\fontsize{14pt}{16pt}\selectfont
\RaggedRight

探究式学习是新课程倡导的重要学习方式，某兴趣小组拟做以下探究. 在 $\text{Rt}\triangle ABC$ 中，$\angle C = 90^\circ$，$AC = BC$，$D$ 是 $AB$ 边上一点，且 $\frac{AD}{BD} = \frac{1}{n}$（$n$ 为正整数），$E$ 是 $AC$ 边上的动点，过点 $D$ 作 $DE$ 的垂线交直线 $BC$ 于点 $F$，试探究线段 $AE$、$BF$、$AB$ 之间的数量关系.

\vspace{0.5em}

【特殊化研究】如图 1，当 $D$ 是 $AB$ 边中点时，请写出线段 $AE$、$BF$、$AB$ 之间的数量关系是 $AE + BF = \underline{\qquad\qquad} AB$；请写出证明过程.

\vspace{1em}

【一般化探究】

如图 2，当 $n = 2$，且点 $F$ 在线段 $BC$ 上时，试探究线段 $AE$、$BF$、$AB$ 之间的数量关系，请写出结论并证明；

\vspace{1em}

【结论推广】请通过类比、归纳、猜想，探究出线段 $AE$、$BF$、$AB$ 之间数量关系的一般结论（直接写出结论，不必证明）.
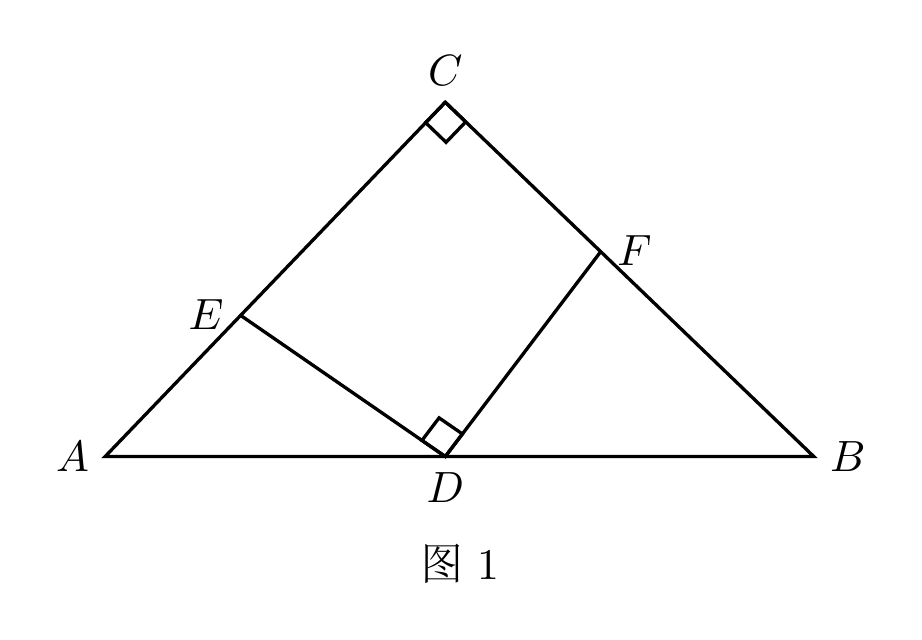
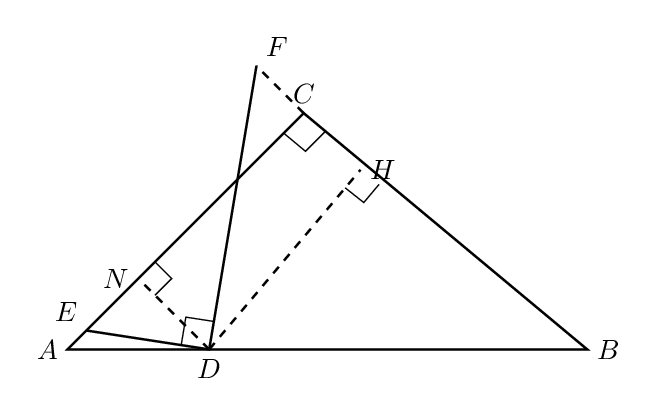
【解答】
\fontsize{14pt}{16pt}\selectfont  % 统一字体大小与行高

由第二问同理可证，$\triangle AND \backsim \triangle DHB$，

$\therefore \dfrac{AN}{BH} = \dfrac{AD}{BD} = \dfrac{1}{n}$，

设$DN = AN = x$，$DH = BH = nx$，

$\therefore AD = \sqrt{2}x$，$BD = \sqrt{2}nx$，

$\therefore AB = AD + BD = (n+1)\sqrt{2}x$，

$\because \angle ACB = \angle DNC = \angle DHC = 90^\circ$，

$\therefore$四边形$NDHC$为矩形，

再同理可证$\triangle NDE \backsim \triangle HDF$，

$\therefore \dfrac{NE}{HF} = \dfrac{DN}{DH} = \dfrac{1}{n}$，即$NE = \dfrac{1}{n}HF$，

$\therefore AE + \dfrac{1}{n}BF = x + NE + \dfrac{1}{n}(nx - HF) = 2x = \dfrac{\sqrt{2}}{n+1}AB$；

当$F$在$CB$延长线上时，

过点$D$作$DH \perp BC$于点$H$，作$DN \perp AC$于点$N$，

由第二问同理可证，$\triangle AND \backsim \triangle DHB$，

$\therefore \dfrac{AN}{BH} = \dfrac{AD}{BD} = \dfrac{1}{n}$，

设$DN = AN = x$，$DH = BH = nx$，

$\therefore AD = \sqrt{2}x$，$BD = \sqrt{2}nx$，

$\therefore AB = AD + BD = (n+1)\sqrt{2}x$，

$\because \angle ACB = \angle DNC = \angle DHC = 90^\circ$，

$\therefore$四边形$NDHC$为矩形，

再同理可证$\triangle NDE \backsim \triangle HDF$，

$\therefore \dfrac{NE}{HF} = \dfrac{DN}{DH} = \dfrac{1}{n}$，即$NE = \dfrac{1}{n}HF$，

$\therefore AE - \dfrac{1}{n}BF = x + NE - \dfrac{1}{n}(HF - nx) = 2x = \dfrac{\sqrt{2}}{n+1}AB$.

【点睛】本题考查了等腰三角形的性质，全等三角形的判定及性质，相似三角形的判定及性质，矩形的性质和判定，勾股定理，正确画出图形，作出辅助线，并找出对边之间的关系是解题的关键.
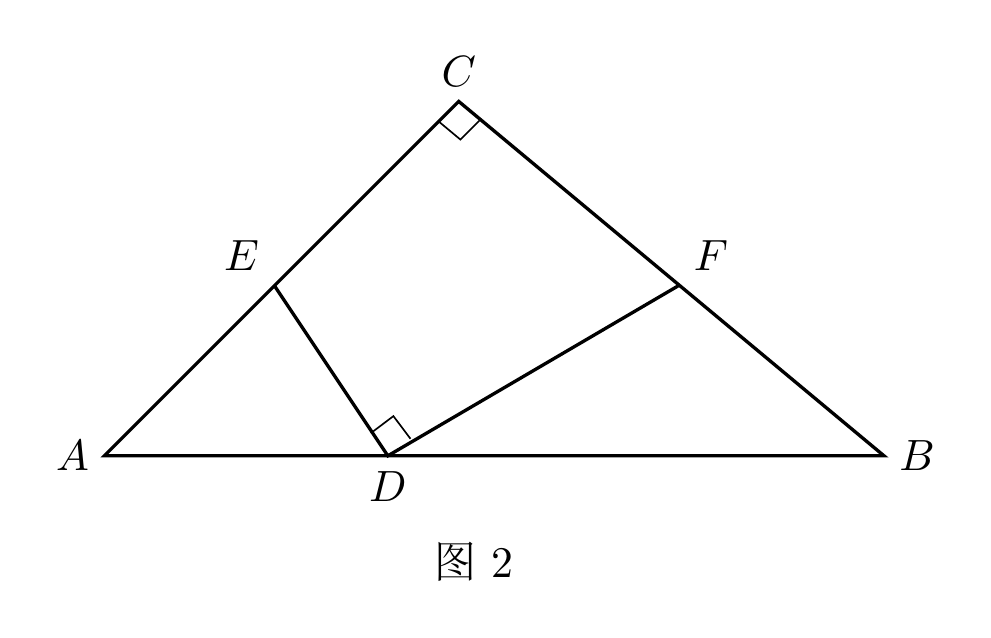
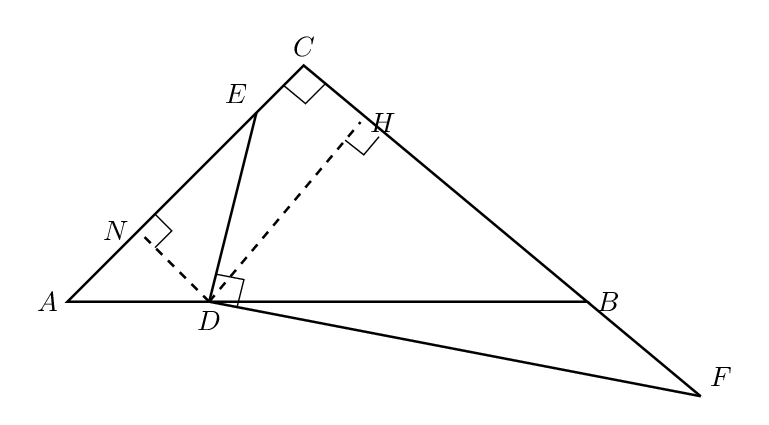